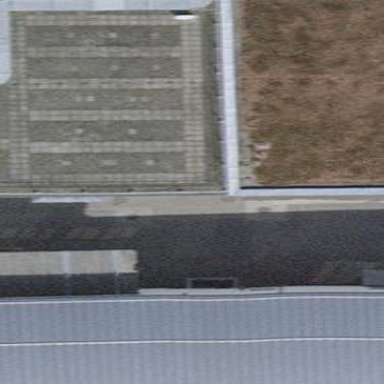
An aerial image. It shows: Building part with flat roof.